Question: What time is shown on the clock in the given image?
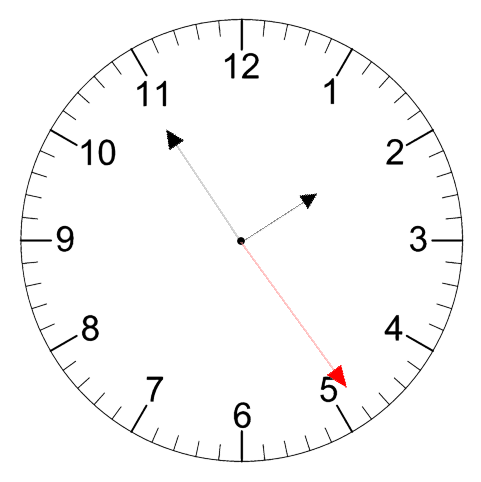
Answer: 01:54:24